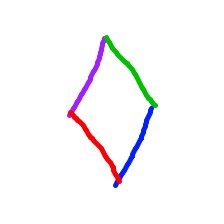
Shape: rhombus